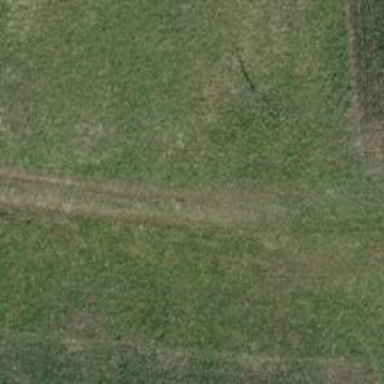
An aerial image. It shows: Track with very rough surface.